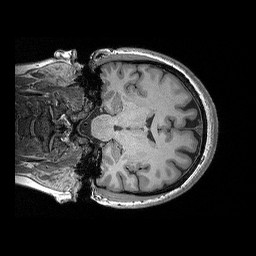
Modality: T1w
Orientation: coronal
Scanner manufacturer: siemens
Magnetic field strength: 3 T
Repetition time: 2.3 s
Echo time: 0.00298 s